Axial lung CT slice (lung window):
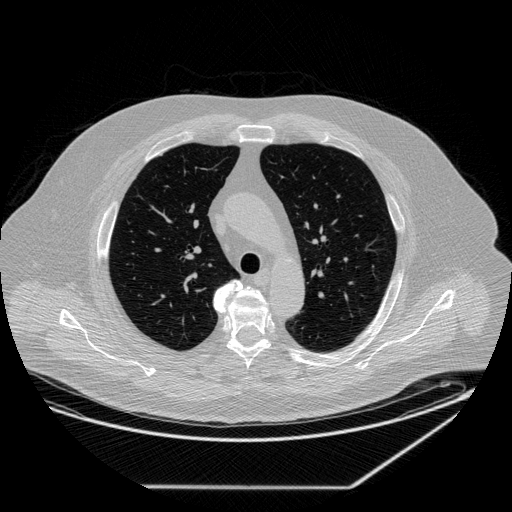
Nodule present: no